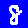
Digit: 8